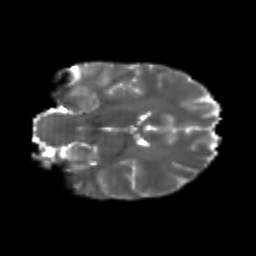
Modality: T2w
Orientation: coronal
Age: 21
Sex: male
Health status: healthy
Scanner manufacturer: philips
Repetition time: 7.388 s
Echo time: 0.08599 s